Question: I have made a Jar file for a test programm using Selenium's WebDriver.
I just have to run this Jar file (with selenium-server-standalone-2.39.0.jar in the same folder) on my computer and it works fine.
But when I try to run it on another computer using 'java -jar test.jar', I have the following error message :

I did create a 'Main' class and a correct 'public static void main(String[] args)' method in it.
I don't remember installing anything on my computer to be able to use Selenium before. Is there something to do to run this program ?
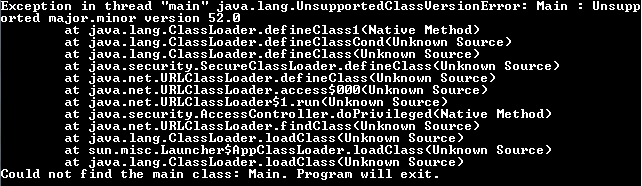
Answer: Turns out I compiled the program with a 1.8 version of the JDK and I was trying to execute it on a previous version of the JRE.
I solved the problem by upgrading my JRE on the other computer.
I did try to use the '-target' build parameter but it seemed not to work with BlueJ IDE (I tried to add this line : 'bluej.compiler.options=-source 1.8 -target 1.5' to the 'bluej.properties' file).
I'm sorry, the problem had nothing to do with Selenium whatsoever.